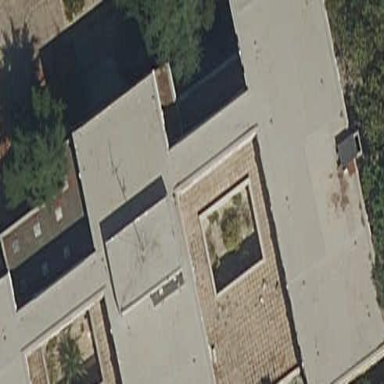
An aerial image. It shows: Dormitory building.